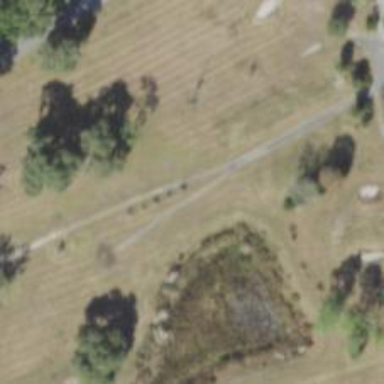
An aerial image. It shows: Path for golf carts.